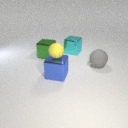
large gray rubber sphere in front of large cyan metal cube